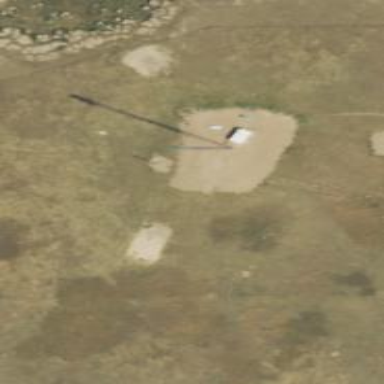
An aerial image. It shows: Man-made mast used for communication purposes.